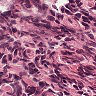
Metastatic tissue present: no